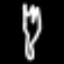
Label: fork